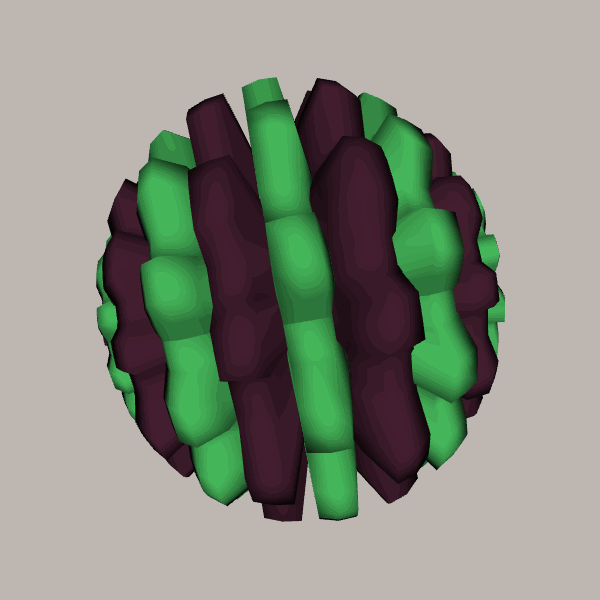
Background: light